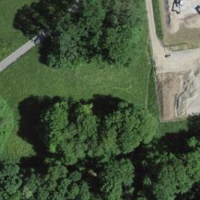
EUNIS habitat code: 53
Species observed at this site:
Pholidoptera griseoaptera
Pyrochroa coccinea
Dendrocoptes medius
Amphimallon solstitiale